Brain MRI, t2w sequence, axial 2D slice.
Patient: age 41, sex M, weight 95 kg, height 1.95 m
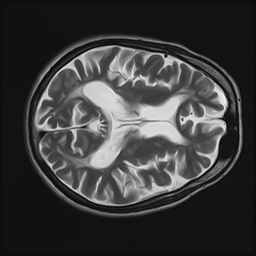